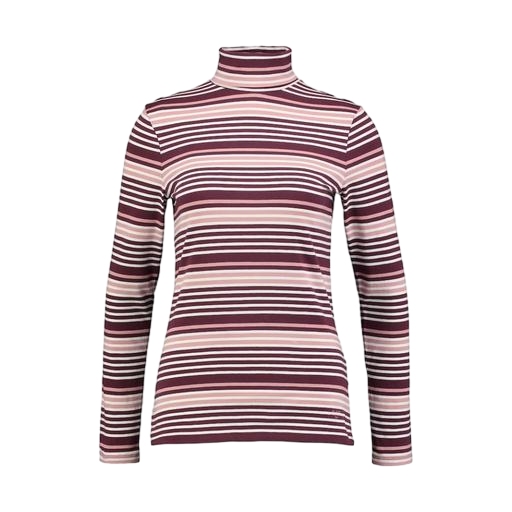
red women's striped long-sleeve t-shirt, multicolor skinny stretch polo shirt, multicolor petite ellie turtle neck jersey top, white background